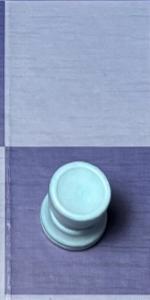
Label: Rook_White